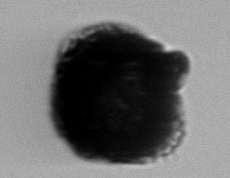
Label: Gonyaulax